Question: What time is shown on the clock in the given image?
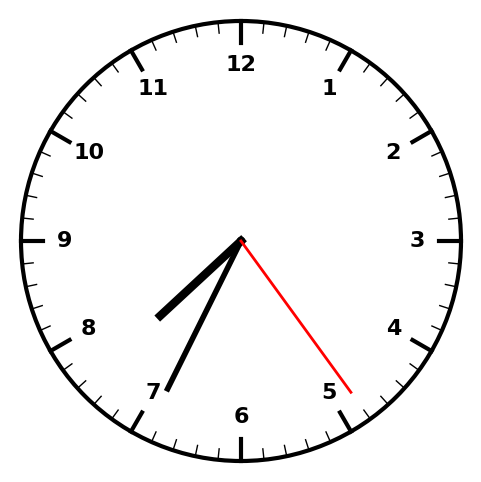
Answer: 07:34:24